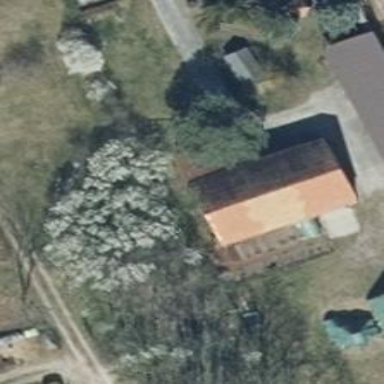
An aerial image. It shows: Building with gabled roof. The roof orientation is along the structure.